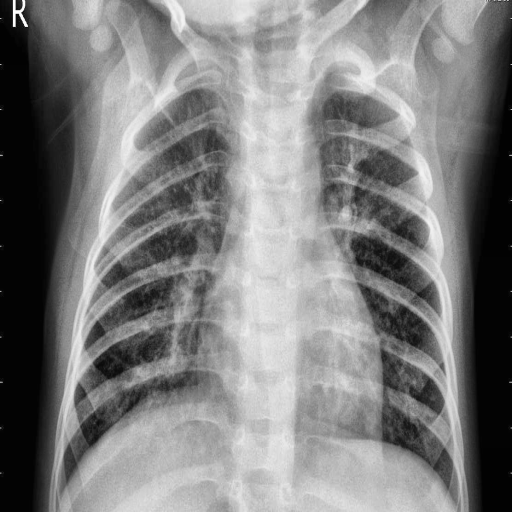
Finding: PNEUMONIA